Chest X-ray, PA view. Patient: 61 years old, sex F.
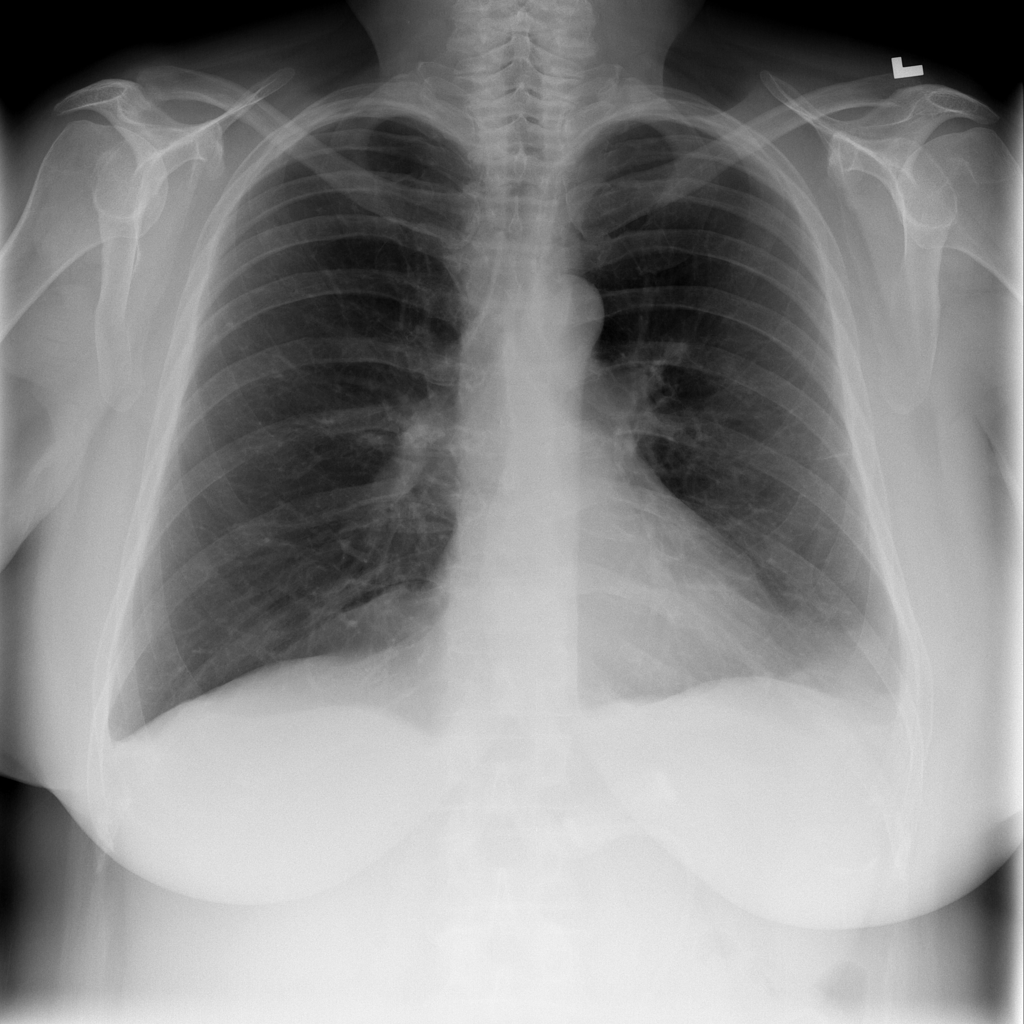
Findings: Infiltration